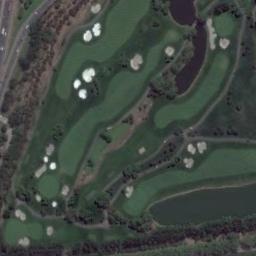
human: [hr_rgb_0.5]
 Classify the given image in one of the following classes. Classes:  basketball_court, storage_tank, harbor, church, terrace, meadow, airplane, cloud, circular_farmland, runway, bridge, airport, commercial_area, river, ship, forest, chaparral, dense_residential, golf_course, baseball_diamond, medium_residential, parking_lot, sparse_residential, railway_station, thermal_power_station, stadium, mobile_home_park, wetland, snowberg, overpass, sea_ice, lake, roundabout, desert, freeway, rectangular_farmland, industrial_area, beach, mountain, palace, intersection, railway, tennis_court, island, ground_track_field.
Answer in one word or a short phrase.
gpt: golf_course